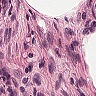
Metastatic tissue present: no